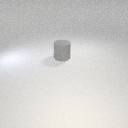
large gray rubber cylinder